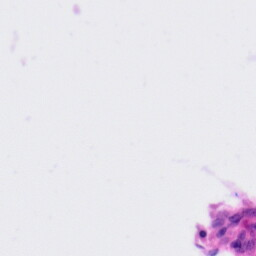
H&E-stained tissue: Tonsil